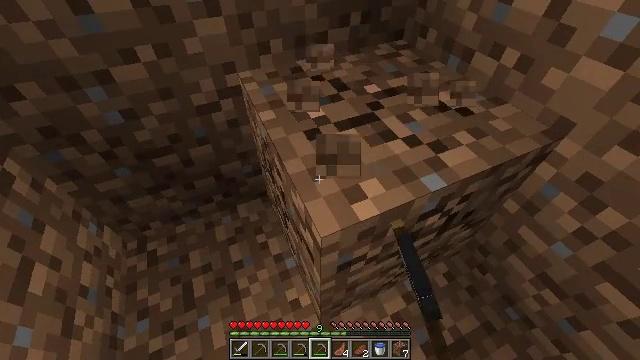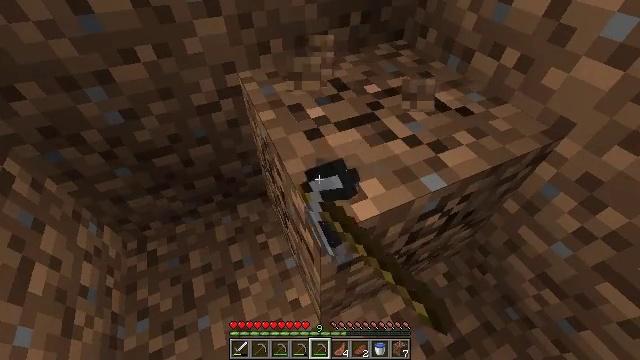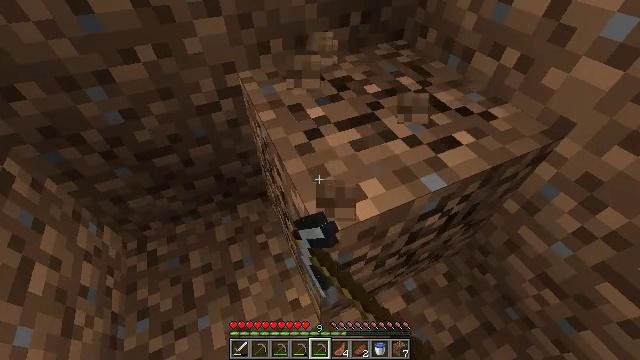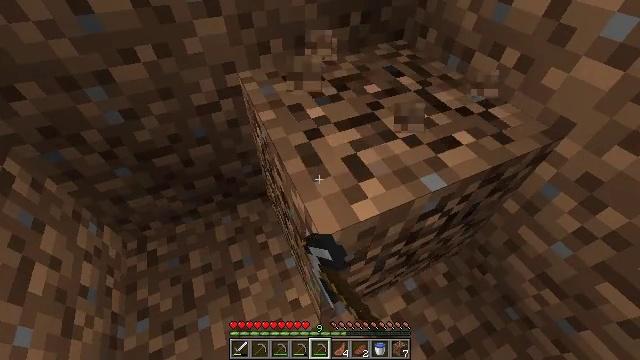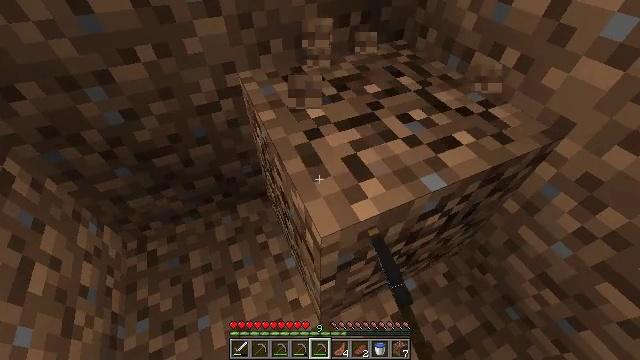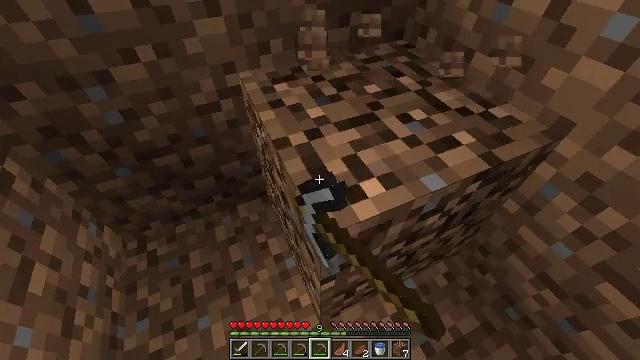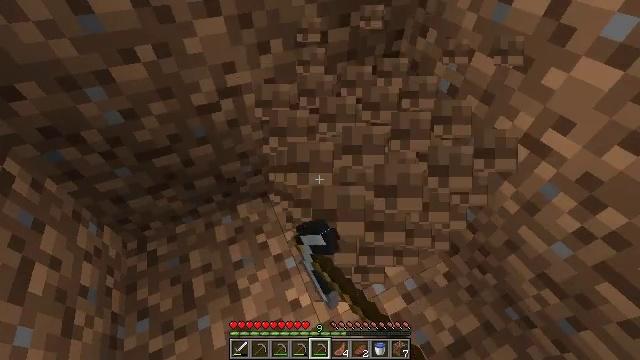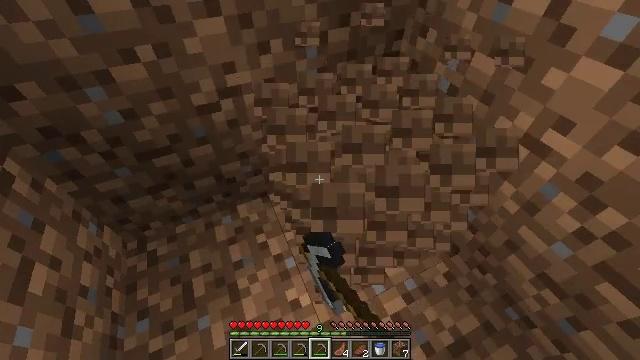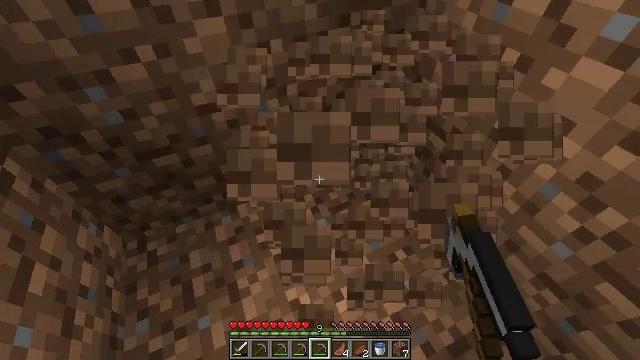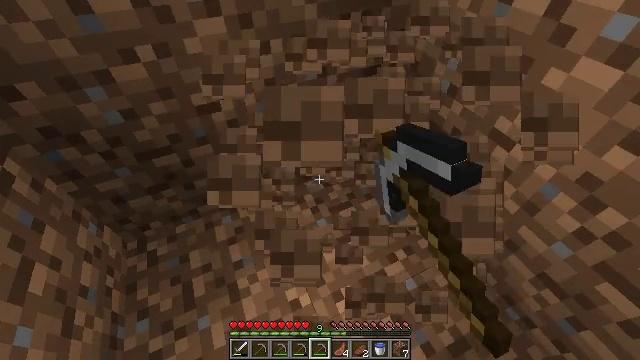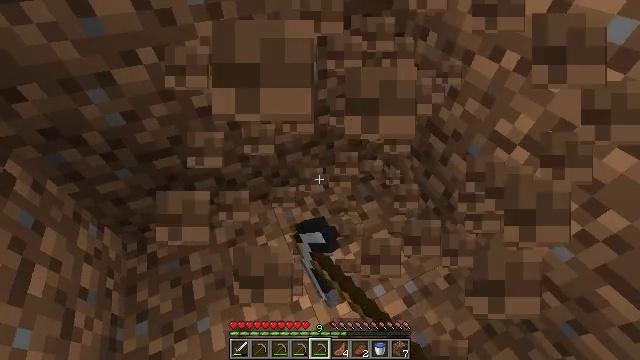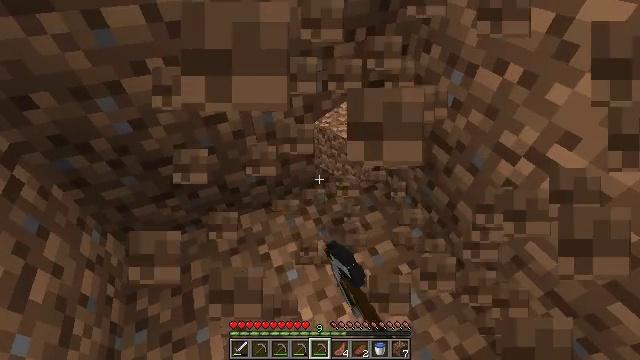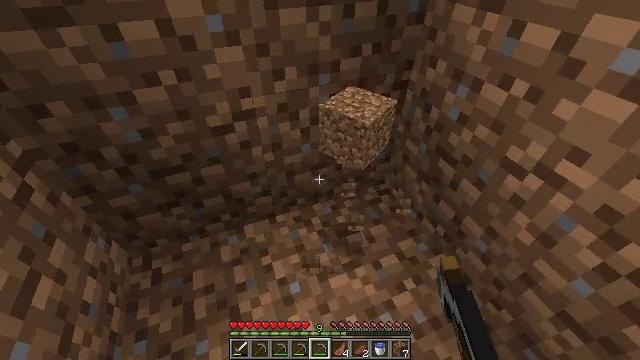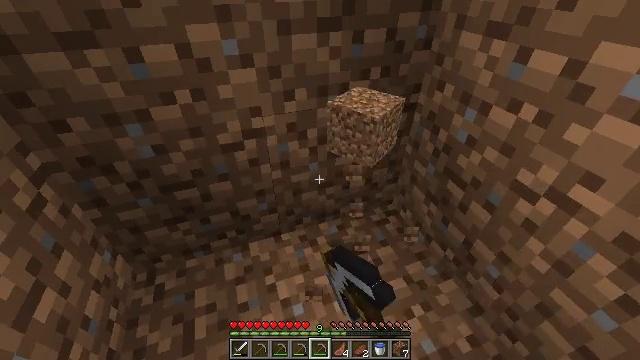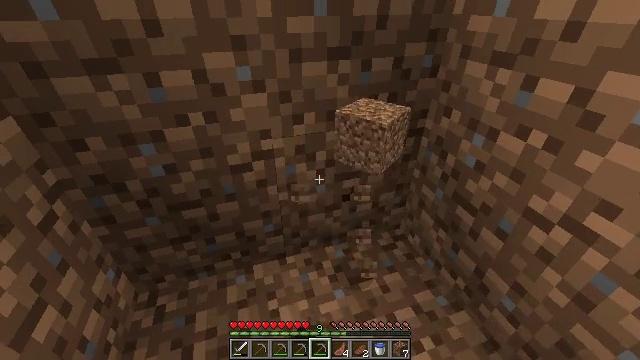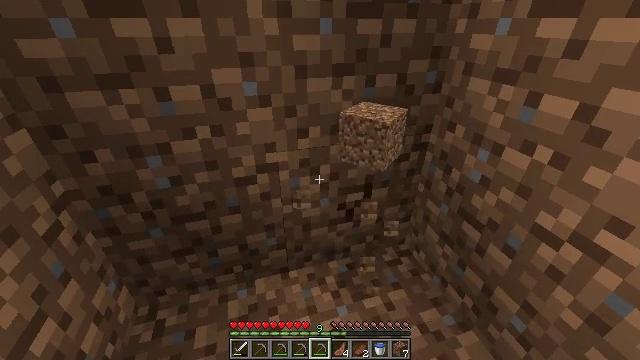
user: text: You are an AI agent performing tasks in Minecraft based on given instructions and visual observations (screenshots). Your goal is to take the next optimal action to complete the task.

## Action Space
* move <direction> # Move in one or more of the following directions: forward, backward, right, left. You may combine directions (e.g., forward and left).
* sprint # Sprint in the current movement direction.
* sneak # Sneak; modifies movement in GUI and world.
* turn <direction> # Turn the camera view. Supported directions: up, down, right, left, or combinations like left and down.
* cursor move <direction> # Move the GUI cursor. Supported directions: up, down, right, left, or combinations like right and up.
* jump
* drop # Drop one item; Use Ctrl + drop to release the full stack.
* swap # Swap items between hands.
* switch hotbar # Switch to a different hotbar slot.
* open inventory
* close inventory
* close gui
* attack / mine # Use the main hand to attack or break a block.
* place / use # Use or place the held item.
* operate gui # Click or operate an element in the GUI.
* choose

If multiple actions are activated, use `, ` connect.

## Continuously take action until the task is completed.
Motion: motion action
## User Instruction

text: Collect dirt by holding left button.
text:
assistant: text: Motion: attack / mine
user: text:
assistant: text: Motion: attack / mine
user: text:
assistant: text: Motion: attack / mine
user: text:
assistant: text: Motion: attack / mine
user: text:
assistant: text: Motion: attack / mine
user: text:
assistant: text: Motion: attack / mine
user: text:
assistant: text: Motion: attack / mine
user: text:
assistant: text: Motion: attack / mine
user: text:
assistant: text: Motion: attack / mine
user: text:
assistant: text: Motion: attack / mine
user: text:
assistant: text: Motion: turn left and up, attack / mine
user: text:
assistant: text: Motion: turn left and up, attack / mine
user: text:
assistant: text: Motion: turn left and up, attack / mine
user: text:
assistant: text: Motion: turn left and up, attack / mine
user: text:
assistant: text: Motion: turn left and up, attack / mine
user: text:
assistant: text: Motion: attack / mine
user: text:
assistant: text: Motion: attack / mine
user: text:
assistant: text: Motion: attack / mine
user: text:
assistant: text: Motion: attack / mine
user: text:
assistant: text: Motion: attack / mine
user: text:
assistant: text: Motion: attack / mine
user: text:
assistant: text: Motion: attack / mine
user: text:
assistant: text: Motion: attack / mine
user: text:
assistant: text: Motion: attack / mine
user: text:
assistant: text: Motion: attack / mine
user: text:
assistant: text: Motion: attack / mine
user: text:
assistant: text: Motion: attack / mine
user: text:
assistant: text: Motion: attack / mine
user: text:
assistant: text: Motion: attack / mine
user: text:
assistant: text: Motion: attack / mine